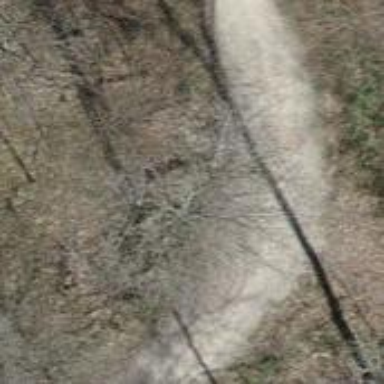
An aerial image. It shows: Compacted track with grade2 level.